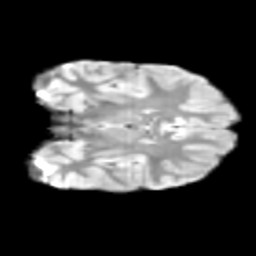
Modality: T2w
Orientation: coronal
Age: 10
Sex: male
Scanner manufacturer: siemens
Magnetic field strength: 3 T
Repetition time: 3.8 s
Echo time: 0.07 s